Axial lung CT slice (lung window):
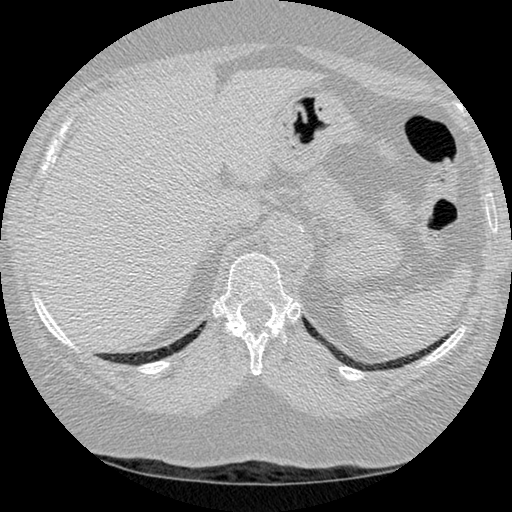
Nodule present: no